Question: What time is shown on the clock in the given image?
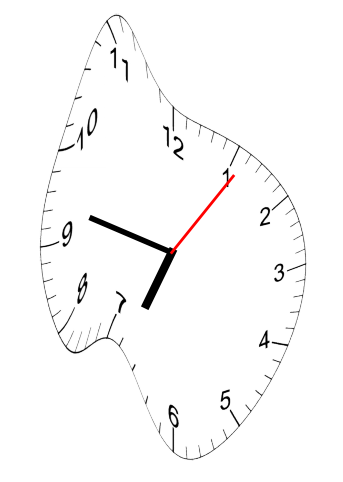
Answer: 06:47:06